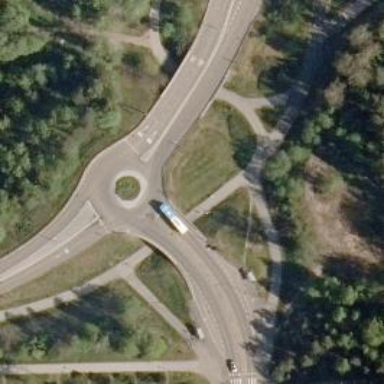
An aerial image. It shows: Secondary road made of asphalt leading to roundabout.